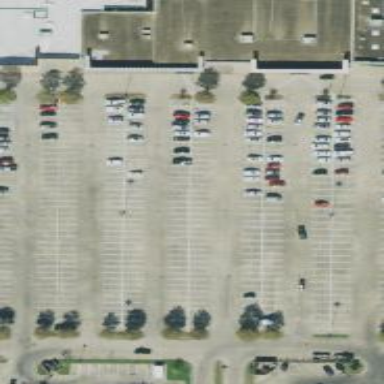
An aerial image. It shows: Parking space is available.